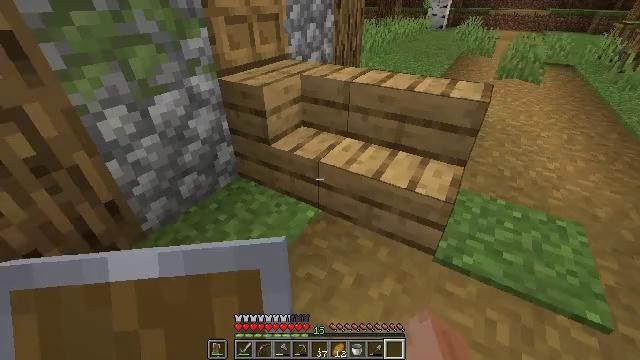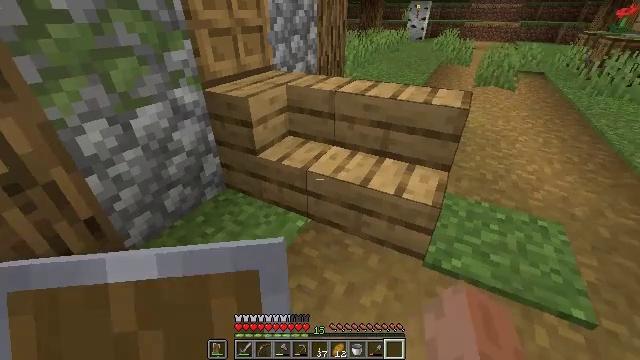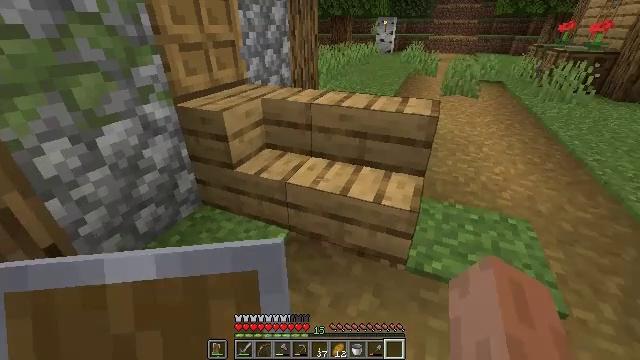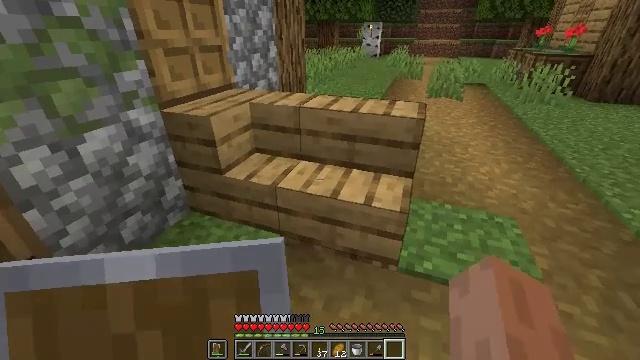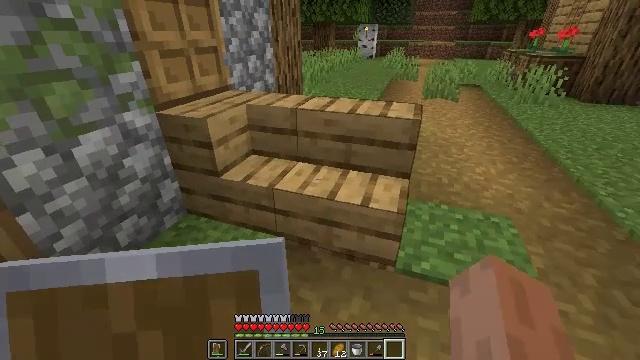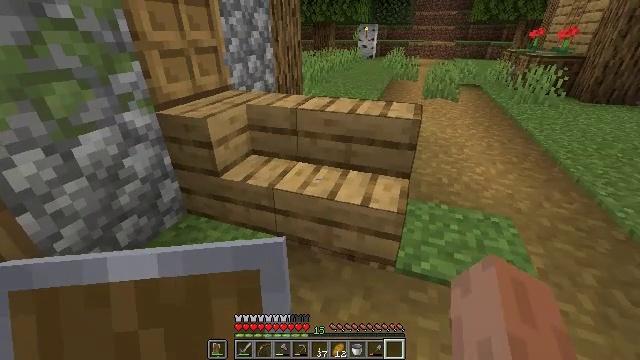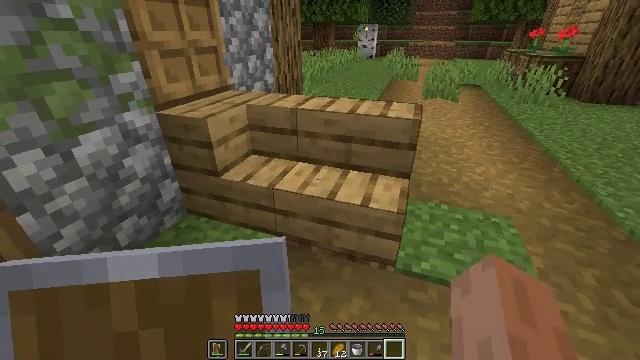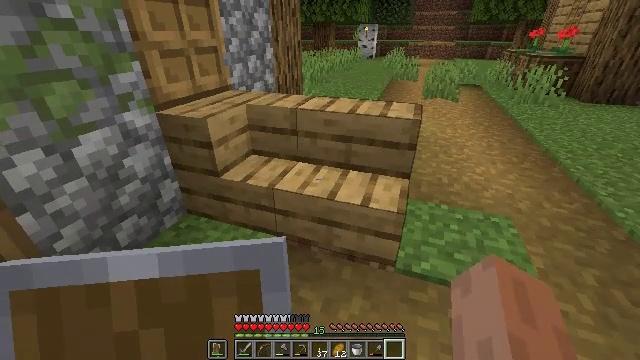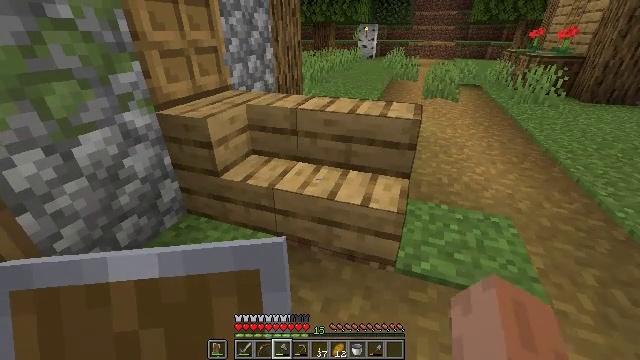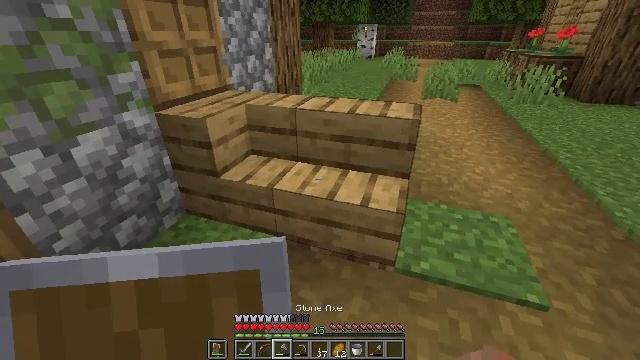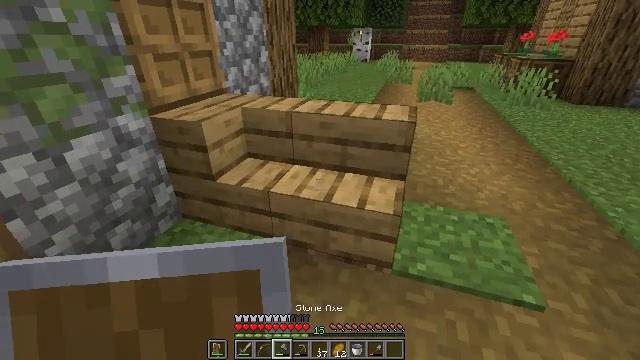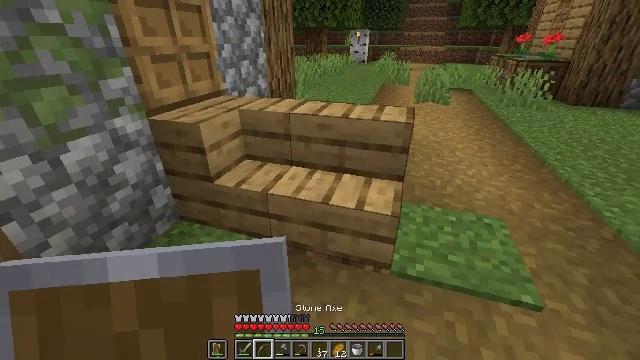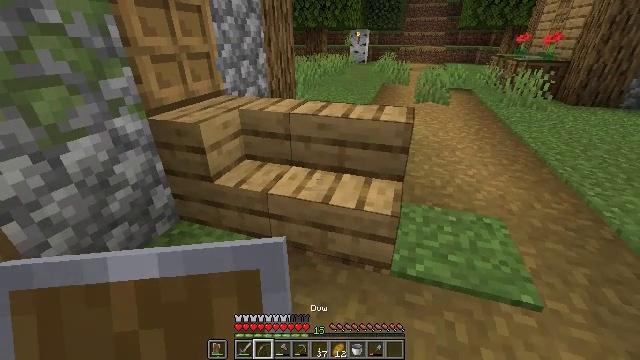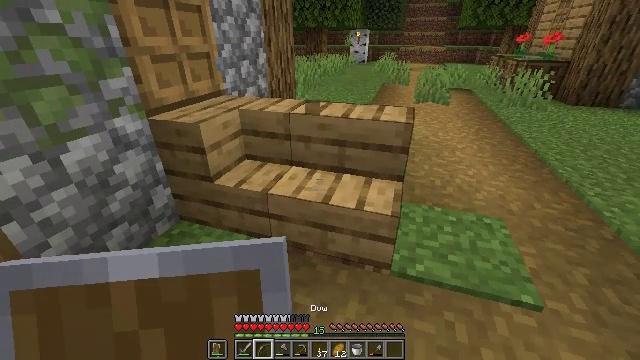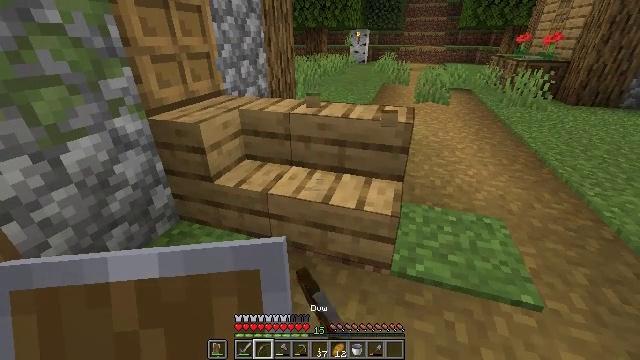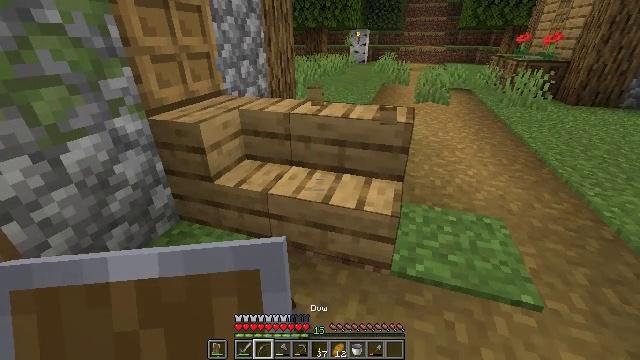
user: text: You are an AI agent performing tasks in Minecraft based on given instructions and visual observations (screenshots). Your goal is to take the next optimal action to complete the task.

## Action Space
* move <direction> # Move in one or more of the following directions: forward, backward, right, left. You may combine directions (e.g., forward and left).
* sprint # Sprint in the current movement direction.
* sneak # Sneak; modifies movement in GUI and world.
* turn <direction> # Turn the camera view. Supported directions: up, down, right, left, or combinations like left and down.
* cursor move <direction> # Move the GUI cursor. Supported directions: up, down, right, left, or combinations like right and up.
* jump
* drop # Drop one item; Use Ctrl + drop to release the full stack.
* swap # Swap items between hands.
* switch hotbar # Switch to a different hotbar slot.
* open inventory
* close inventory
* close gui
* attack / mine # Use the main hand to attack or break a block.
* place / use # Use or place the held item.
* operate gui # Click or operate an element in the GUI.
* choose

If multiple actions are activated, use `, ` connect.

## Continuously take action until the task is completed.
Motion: motion action
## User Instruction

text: Mine oak stairs.
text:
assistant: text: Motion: turn right and up
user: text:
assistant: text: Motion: turn right and up
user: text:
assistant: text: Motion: turn right
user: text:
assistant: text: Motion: no_op
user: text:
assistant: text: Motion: no_op
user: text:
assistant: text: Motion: no_op
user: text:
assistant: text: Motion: no_op
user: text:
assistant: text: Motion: switch to hotbar 3
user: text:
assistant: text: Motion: switch to hotbar 3
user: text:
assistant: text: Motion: switch to hotbar 3
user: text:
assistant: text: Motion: switch to hotbar 2
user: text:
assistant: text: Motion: switch to hotbar 2
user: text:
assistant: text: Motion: attack / mine
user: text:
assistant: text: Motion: attack / mine
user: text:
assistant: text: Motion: attack / mine
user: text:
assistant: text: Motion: attack / mine, switch to hotbar 3
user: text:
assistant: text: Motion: attack / mine, switch to hotbar 3
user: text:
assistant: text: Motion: attack / mine, switch to hotbar 3
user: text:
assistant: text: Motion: attack / mine
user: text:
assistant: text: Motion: attack / mine
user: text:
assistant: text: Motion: attack / mine
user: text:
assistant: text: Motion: attack / mine
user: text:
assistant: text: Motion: attack / mine
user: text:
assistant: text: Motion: attack / mine
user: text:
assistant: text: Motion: attack / mine
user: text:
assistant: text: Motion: attack / mine
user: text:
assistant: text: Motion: attack / mine
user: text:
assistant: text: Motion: attack / mine
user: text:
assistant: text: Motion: attack / mine
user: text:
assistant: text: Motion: attack / mine